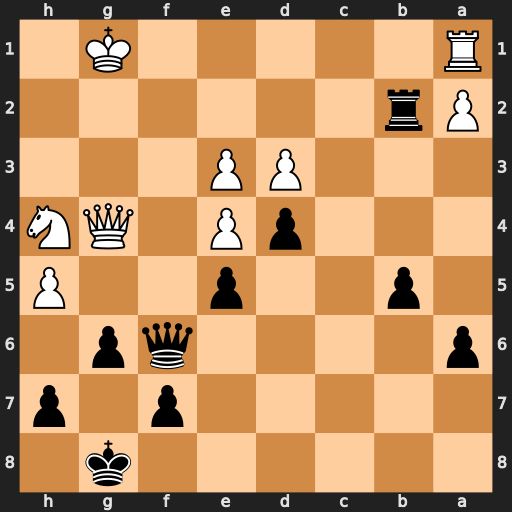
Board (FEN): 6k1/5p1p/p4qp1/1p2p2P/3pP1QN/3PP3/Pr6/R5K1
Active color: b
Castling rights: -
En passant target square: -
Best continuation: Qf2+ Kh1 Qh2#